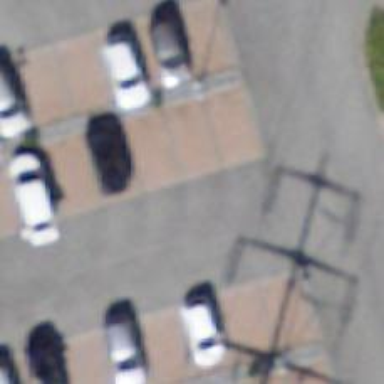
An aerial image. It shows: Charging station.